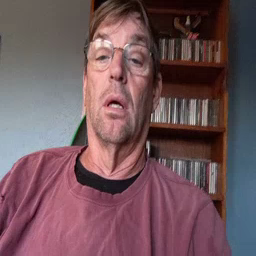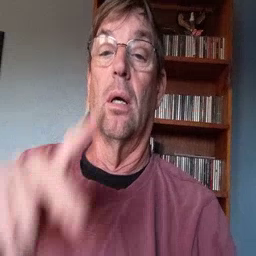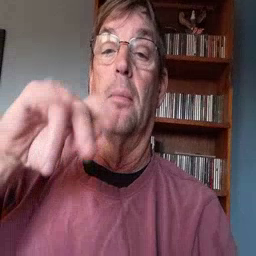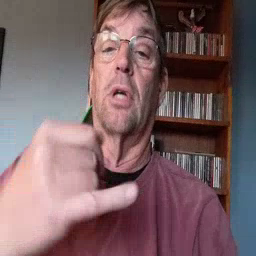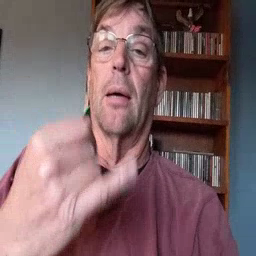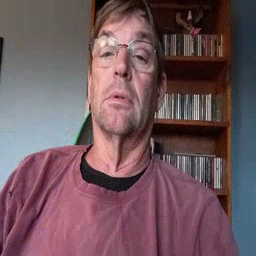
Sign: pajamas